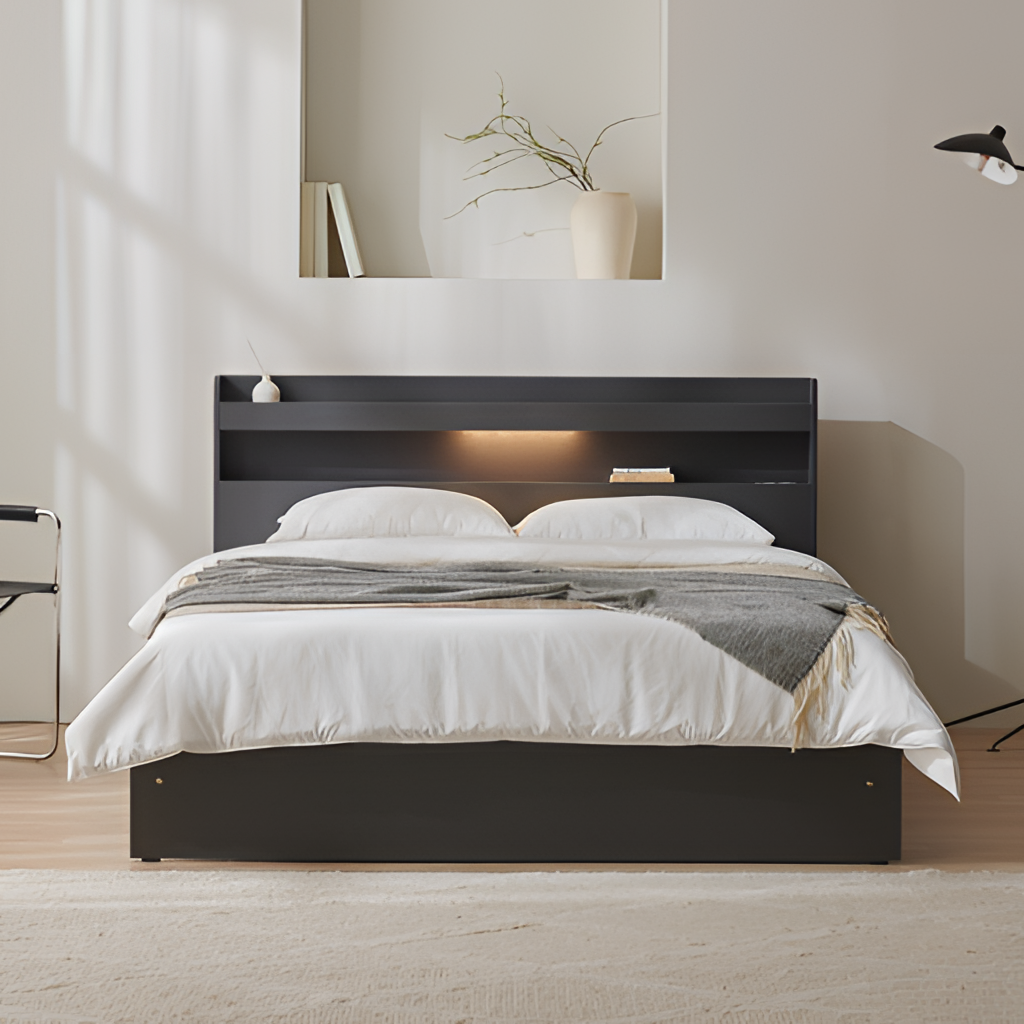
black wood illuminated headboard bed, bedroom, minimalist, paint wallpaper, with solid pattern, wood flooring, with plank pattern